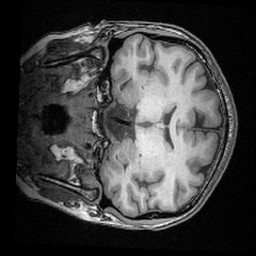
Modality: T1w
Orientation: coronal
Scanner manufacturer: ge
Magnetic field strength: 3 T
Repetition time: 0.008368 s
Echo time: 0.00326 s